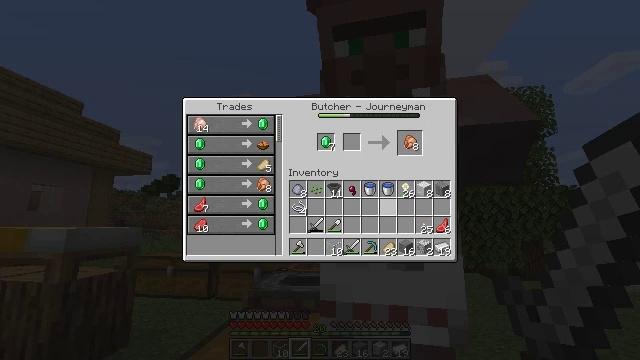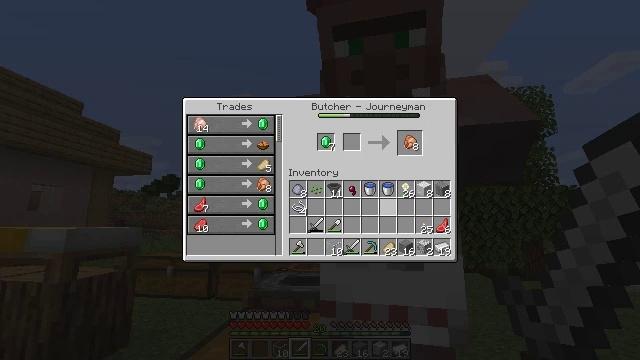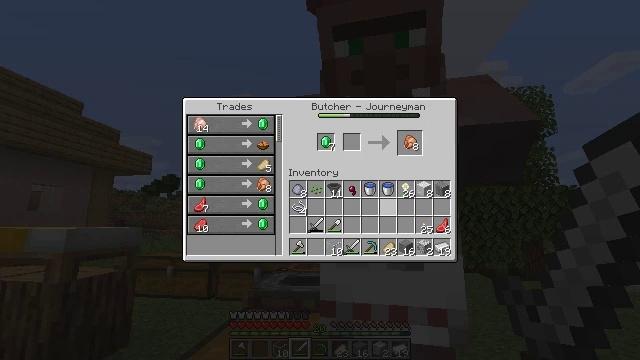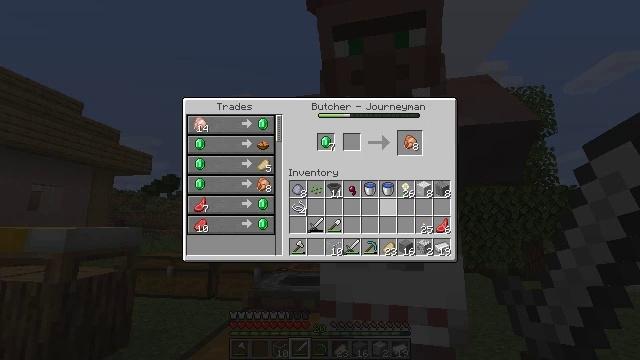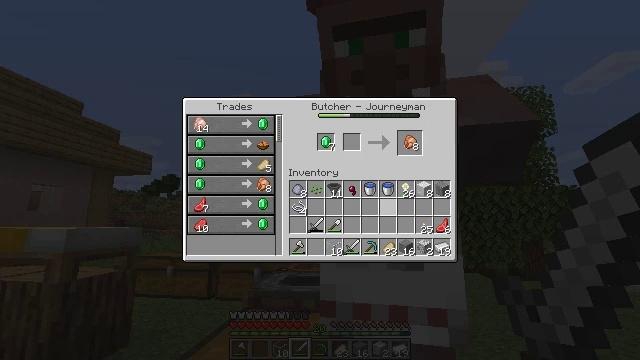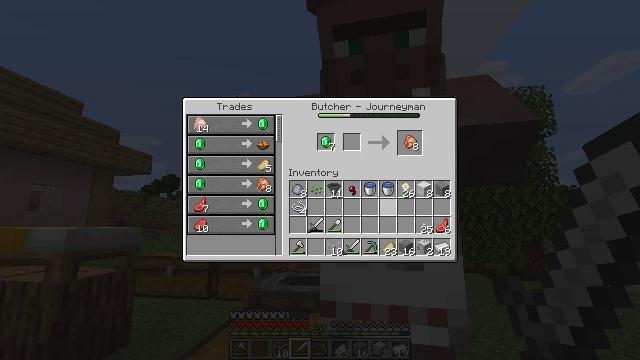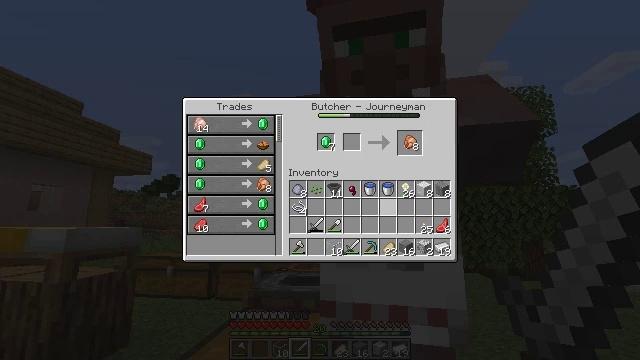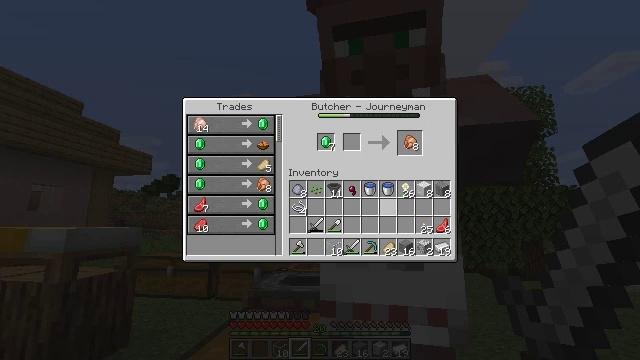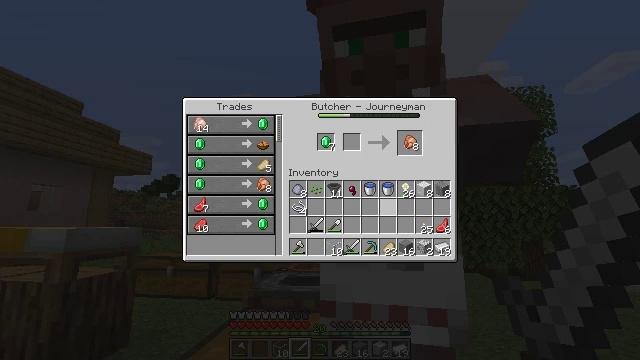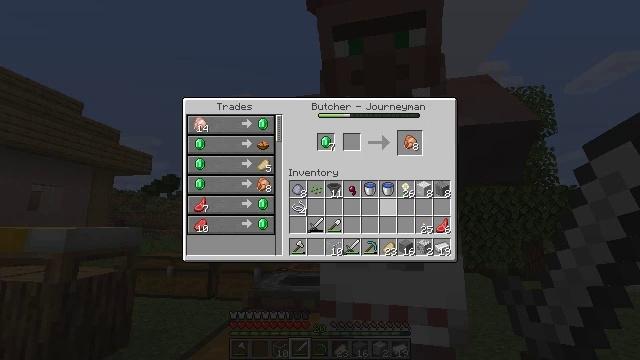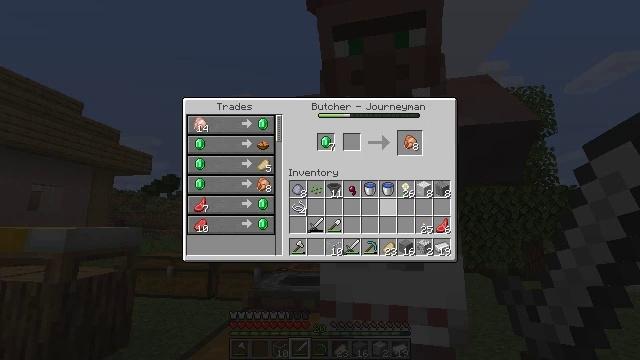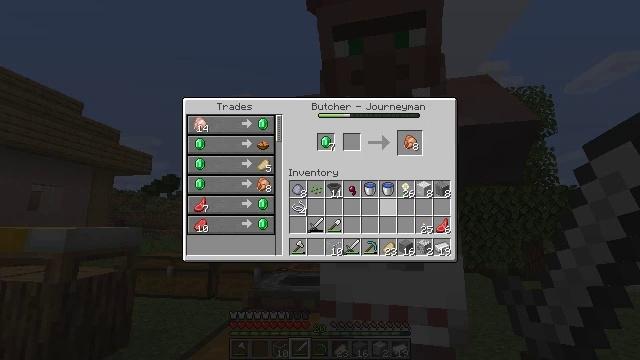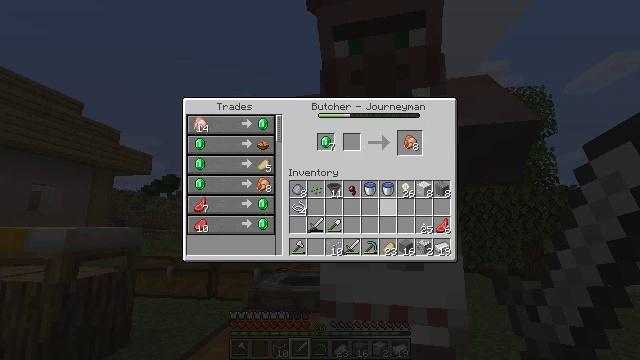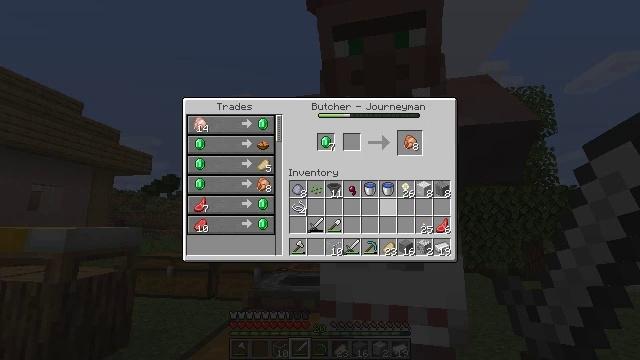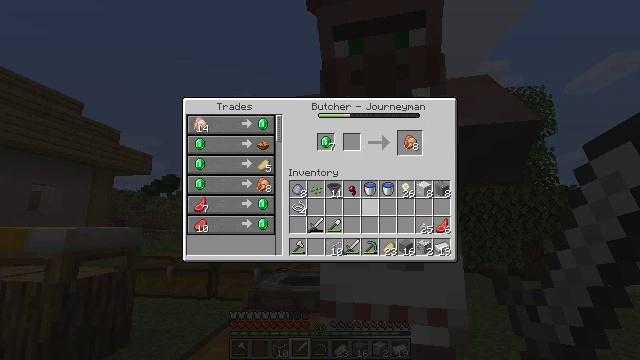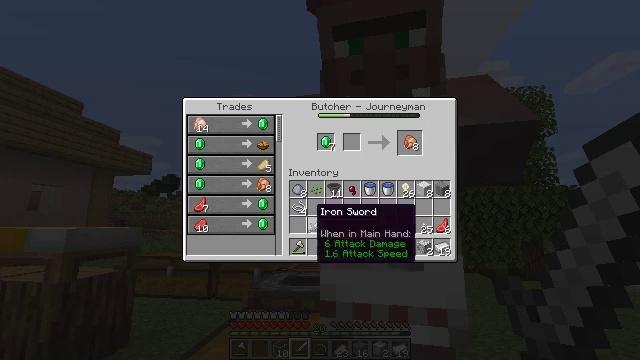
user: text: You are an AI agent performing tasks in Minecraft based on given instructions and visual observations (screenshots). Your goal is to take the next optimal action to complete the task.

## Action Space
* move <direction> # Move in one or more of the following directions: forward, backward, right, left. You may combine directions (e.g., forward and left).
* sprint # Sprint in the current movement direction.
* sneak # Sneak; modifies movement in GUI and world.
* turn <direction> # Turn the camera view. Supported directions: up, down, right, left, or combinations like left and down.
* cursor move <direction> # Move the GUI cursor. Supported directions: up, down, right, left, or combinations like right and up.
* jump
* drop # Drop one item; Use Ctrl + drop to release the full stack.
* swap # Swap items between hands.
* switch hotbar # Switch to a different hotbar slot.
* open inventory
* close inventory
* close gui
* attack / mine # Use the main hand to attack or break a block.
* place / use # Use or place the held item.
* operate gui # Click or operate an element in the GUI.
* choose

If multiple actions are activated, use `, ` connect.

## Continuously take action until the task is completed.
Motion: motion action
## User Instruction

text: Mine the dark oak fence.
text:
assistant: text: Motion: no_op
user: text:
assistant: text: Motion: no_op
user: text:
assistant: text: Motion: no_op
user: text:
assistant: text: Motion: no_op
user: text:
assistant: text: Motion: no_op
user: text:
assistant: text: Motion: no_op
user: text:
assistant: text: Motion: no_op
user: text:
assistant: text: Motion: no_op
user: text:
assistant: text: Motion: no_op
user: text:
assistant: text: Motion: no_op
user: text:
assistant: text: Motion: no_op
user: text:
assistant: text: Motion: no_op
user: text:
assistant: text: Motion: no_op
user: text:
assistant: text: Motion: turn left
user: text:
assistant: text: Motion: turn left and down
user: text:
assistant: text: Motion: turn left
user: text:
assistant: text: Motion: turn left
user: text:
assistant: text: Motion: turn left
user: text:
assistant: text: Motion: no_op
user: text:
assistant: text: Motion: no_op
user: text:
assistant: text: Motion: no_op
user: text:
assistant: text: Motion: no_op
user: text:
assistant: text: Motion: no_op
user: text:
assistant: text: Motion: no_op
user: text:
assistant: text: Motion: no_op
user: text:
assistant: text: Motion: no_op
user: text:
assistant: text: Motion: no_op
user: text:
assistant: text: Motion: no_op
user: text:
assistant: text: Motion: no_op
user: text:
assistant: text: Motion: no_op